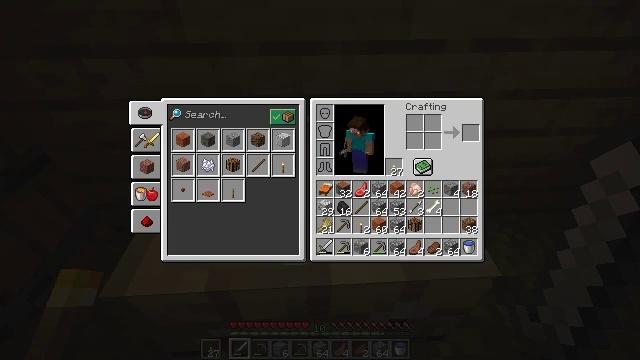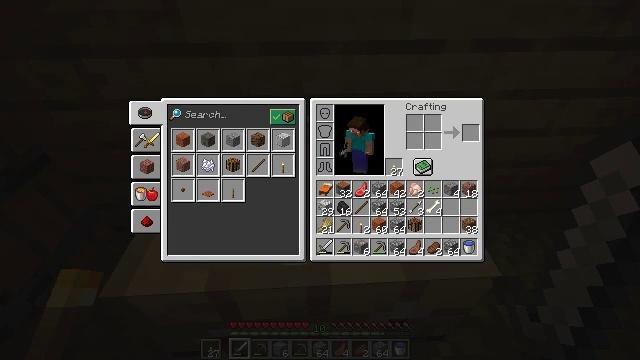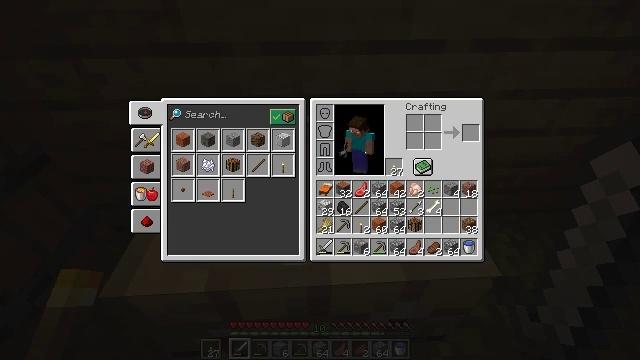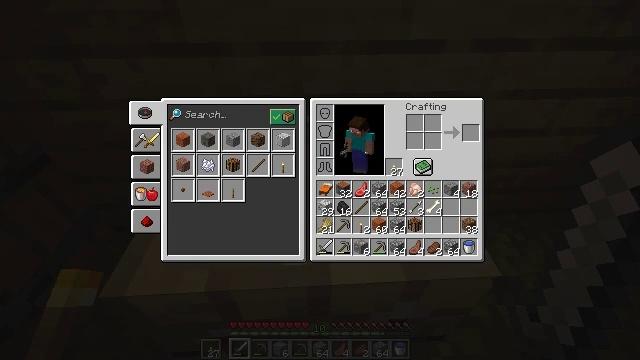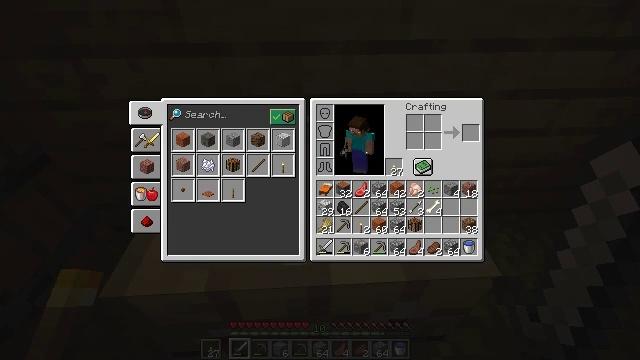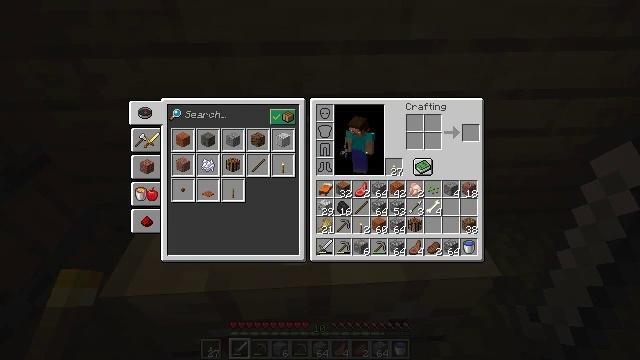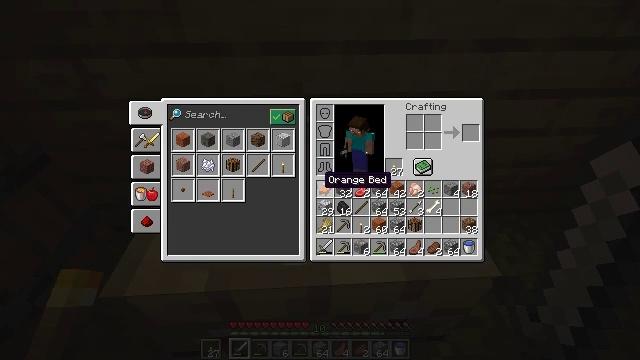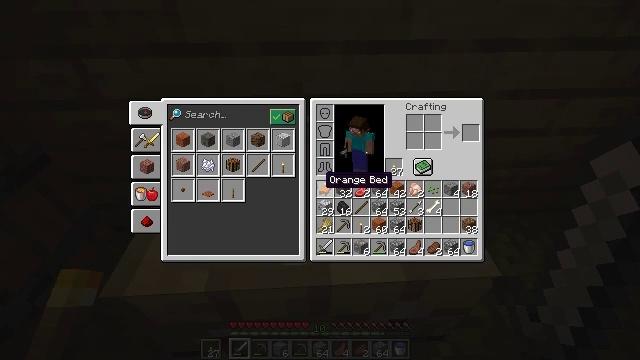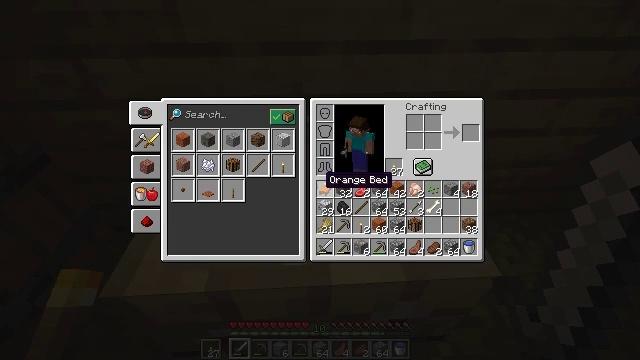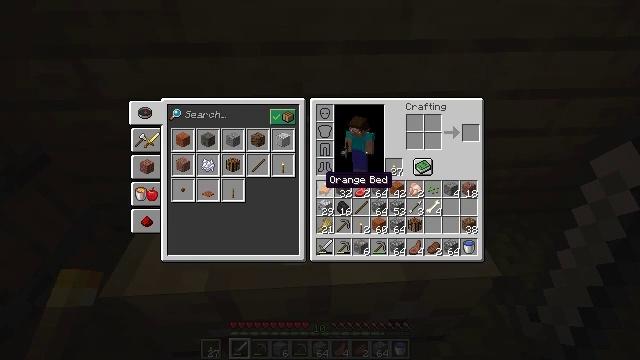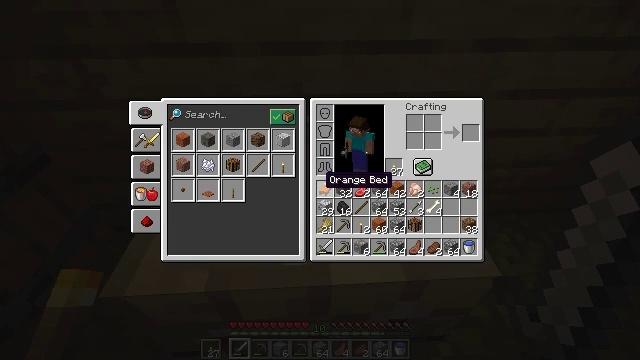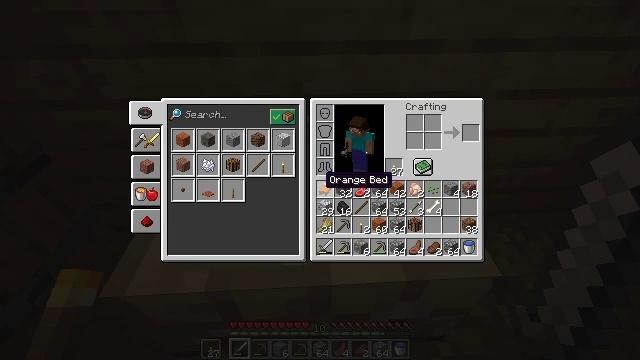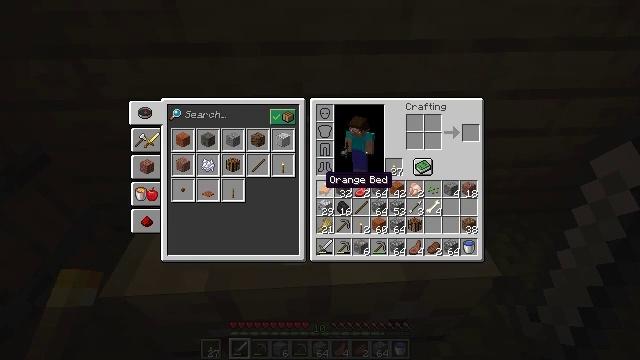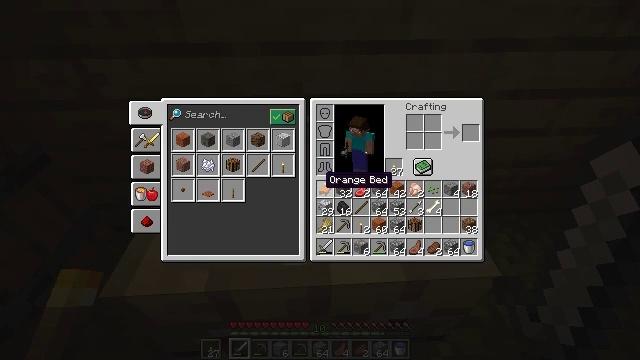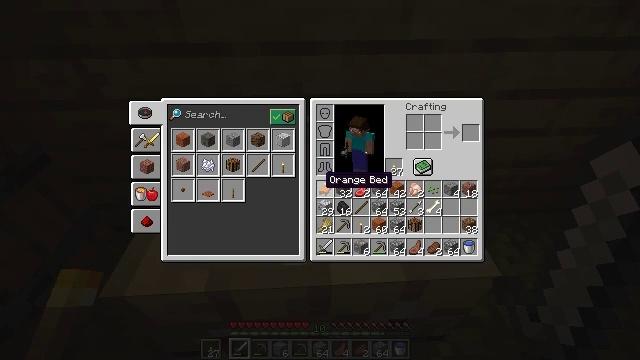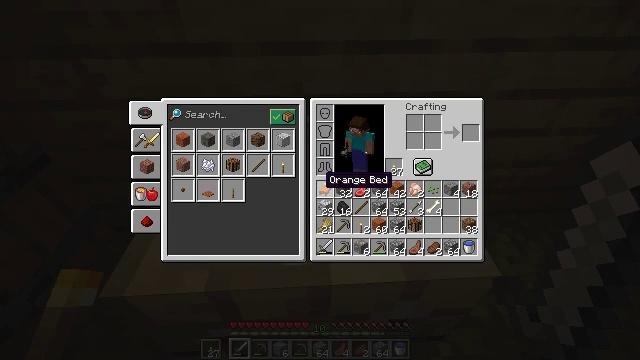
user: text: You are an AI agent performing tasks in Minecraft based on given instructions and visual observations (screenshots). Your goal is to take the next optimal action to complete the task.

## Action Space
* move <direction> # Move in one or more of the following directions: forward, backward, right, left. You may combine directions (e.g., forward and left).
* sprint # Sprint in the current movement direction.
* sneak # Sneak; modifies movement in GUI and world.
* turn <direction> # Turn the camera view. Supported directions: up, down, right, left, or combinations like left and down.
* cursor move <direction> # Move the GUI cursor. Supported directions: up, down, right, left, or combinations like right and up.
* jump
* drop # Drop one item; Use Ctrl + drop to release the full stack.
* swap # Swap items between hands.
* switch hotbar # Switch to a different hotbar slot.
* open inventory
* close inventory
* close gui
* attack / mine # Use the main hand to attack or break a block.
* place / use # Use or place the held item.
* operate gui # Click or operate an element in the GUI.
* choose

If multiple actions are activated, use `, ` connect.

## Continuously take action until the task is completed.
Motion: motion action
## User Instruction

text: Attack the fletching table to break it.
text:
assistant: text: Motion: no_op
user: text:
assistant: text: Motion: no_op
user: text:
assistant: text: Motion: no_op
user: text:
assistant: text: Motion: no_op
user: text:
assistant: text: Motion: no_op
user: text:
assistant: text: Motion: no_op
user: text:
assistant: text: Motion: no_op
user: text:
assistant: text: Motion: no_op
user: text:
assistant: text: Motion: no_op
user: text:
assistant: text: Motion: no_op
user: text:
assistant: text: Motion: no_op
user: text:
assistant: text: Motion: no_op
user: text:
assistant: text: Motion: no_op
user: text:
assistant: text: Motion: no_op
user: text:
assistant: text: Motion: no_op
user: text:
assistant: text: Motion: no_op
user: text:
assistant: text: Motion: no_op
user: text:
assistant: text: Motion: no_op
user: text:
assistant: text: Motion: no_op
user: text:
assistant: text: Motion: no_op
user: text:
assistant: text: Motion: no_op
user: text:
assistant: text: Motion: no_op
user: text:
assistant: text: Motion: no_op
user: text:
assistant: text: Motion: no_op
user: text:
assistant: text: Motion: no_op
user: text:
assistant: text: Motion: no_op
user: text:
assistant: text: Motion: no_op
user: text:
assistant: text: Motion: no_op
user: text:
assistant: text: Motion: no_op
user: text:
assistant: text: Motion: cursor move right